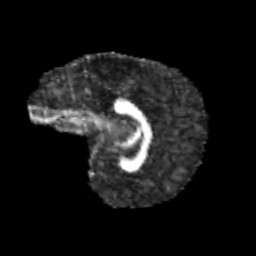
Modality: FA
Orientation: sagittal
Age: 9
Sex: female
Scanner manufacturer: siemens
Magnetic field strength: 3 T
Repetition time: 3.8 s
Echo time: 0.07 s